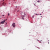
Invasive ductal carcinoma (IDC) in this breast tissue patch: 0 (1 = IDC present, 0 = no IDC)